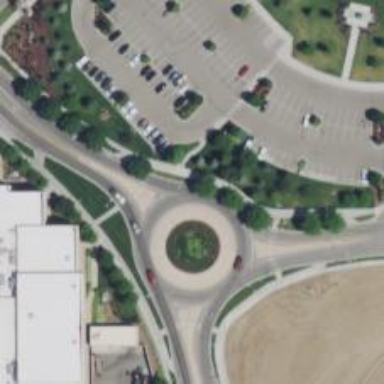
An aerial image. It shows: Tertiary road with asphalt surface leading to roundabout.